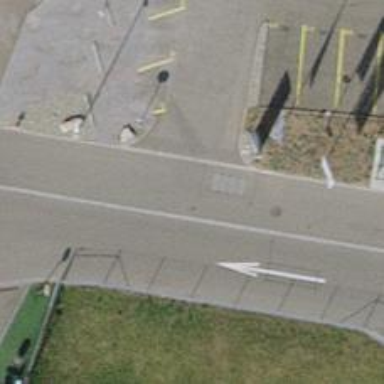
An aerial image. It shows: Asphalt path that serves as sidewalk.